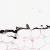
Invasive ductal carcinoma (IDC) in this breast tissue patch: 0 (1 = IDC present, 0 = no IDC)